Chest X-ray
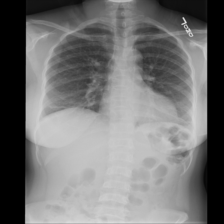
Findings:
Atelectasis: negative
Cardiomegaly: negative
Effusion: negative
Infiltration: negative
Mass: negative
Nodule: negative
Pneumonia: negative
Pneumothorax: negative
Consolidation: negative
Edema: negative
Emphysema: negative
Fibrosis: negative
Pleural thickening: negative
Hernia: negative